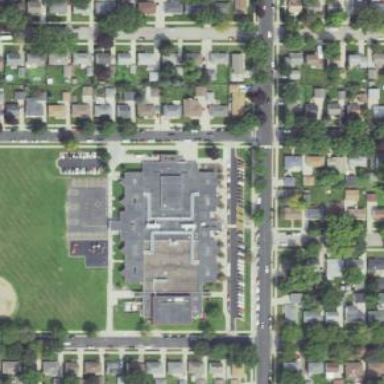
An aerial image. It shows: School building.